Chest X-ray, PA view. Patient: 62 years old, sex M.
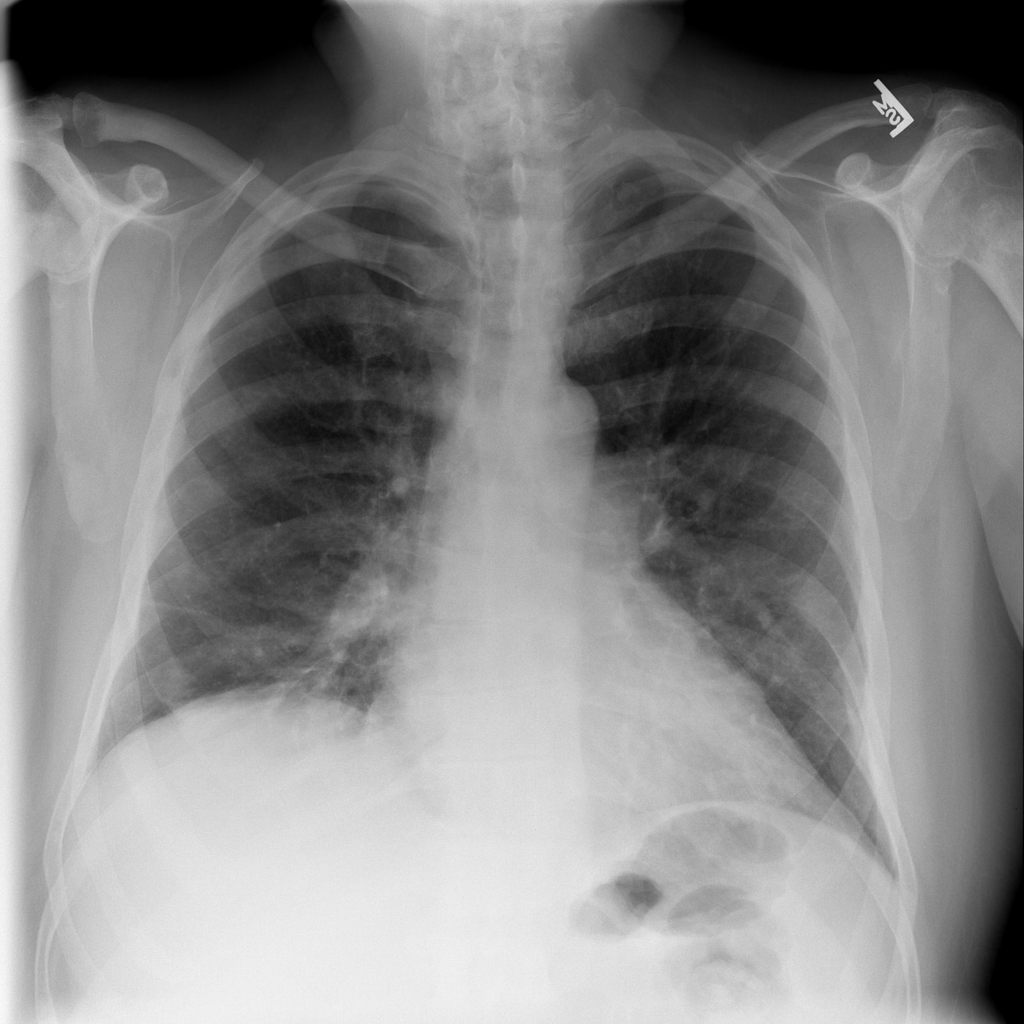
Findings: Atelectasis